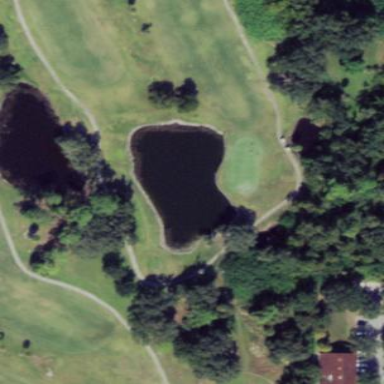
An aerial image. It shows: Pond with natural water.